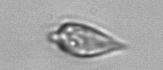
Label: Oxytoxum